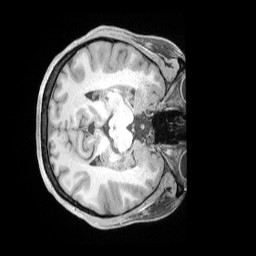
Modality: T1w
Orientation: axial
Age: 34
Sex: female
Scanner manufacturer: siemens
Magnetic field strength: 3 T
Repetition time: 2 s
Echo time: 0.00211 s